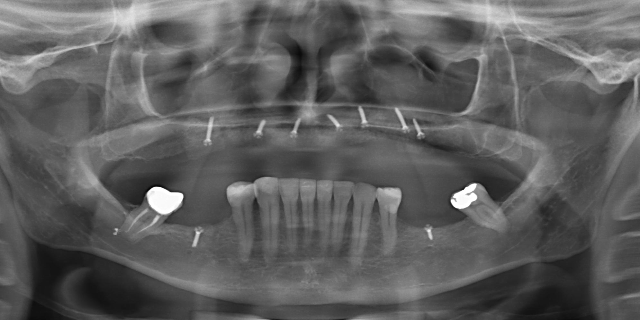
adult